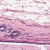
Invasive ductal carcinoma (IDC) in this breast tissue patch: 0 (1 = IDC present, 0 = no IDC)